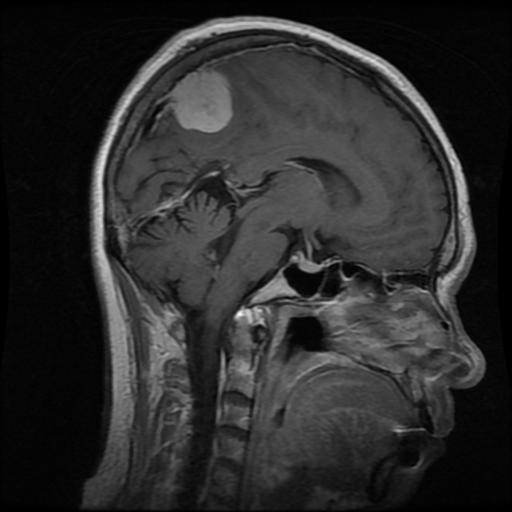
Label: meningioma